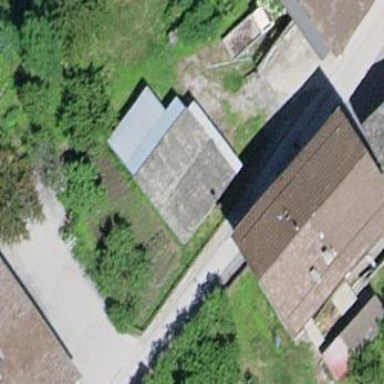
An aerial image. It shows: Group of garages.